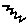
Label: zigzag